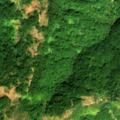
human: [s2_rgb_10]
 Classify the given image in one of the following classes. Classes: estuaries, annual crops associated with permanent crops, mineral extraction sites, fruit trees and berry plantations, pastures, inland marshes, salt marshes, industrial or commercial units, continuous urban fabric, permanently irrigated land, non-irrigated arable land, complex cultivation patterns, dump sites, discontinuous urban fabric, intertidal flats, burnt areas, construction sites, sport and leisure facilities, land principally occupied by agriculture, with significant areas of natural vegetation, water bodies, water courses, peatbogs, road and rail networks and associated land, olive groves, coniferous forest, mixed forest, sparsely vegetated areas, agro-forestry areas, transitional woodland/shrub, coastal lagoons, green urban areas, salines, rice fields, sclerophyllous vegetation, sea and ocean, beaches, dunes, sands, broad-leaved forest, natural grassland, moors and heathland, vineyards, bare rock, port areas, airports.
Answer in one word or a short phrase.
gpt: broad-leaved forest, natural grassland, transitional woodland/shrub